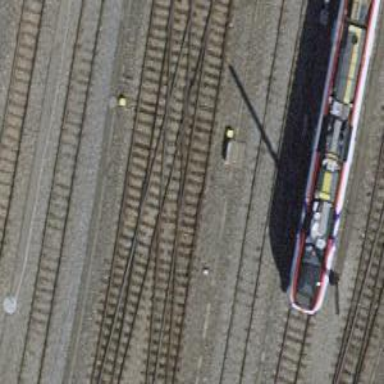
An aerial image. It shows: Single-track electrified railway yard with contact line electrification.